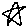
Label: star